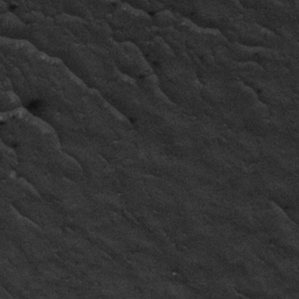
Label: frost